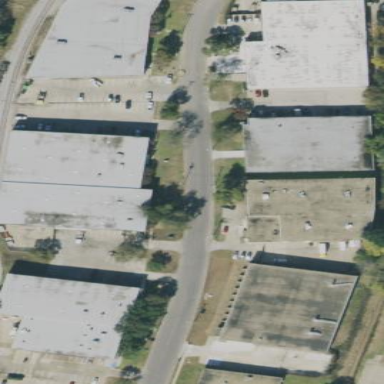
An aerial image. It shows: Warehouse.